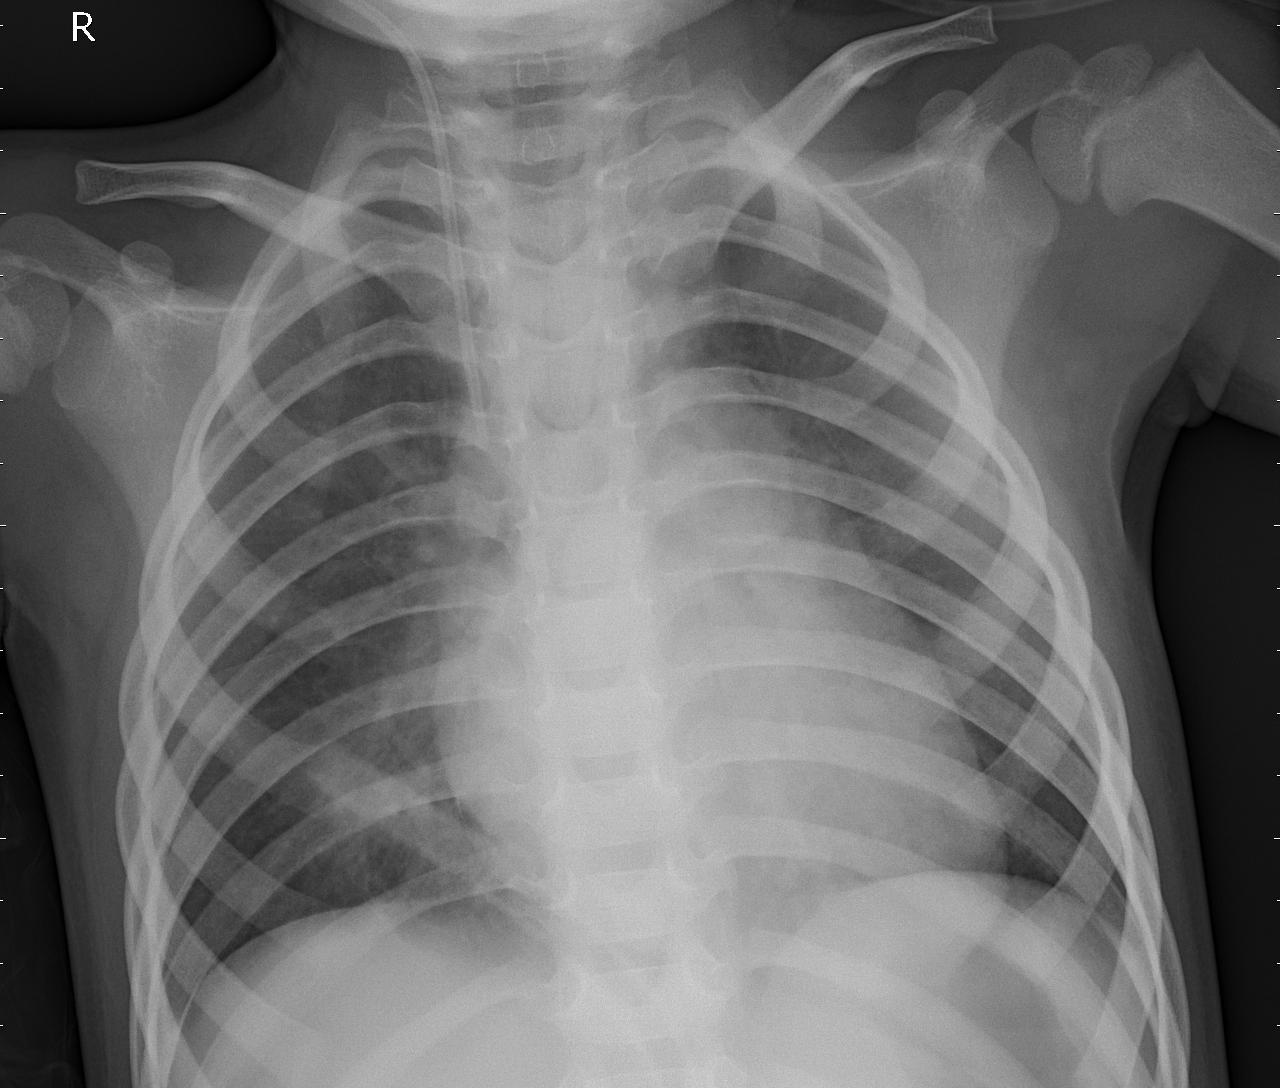
Diagnosis: PNEUMONIA